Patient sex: M
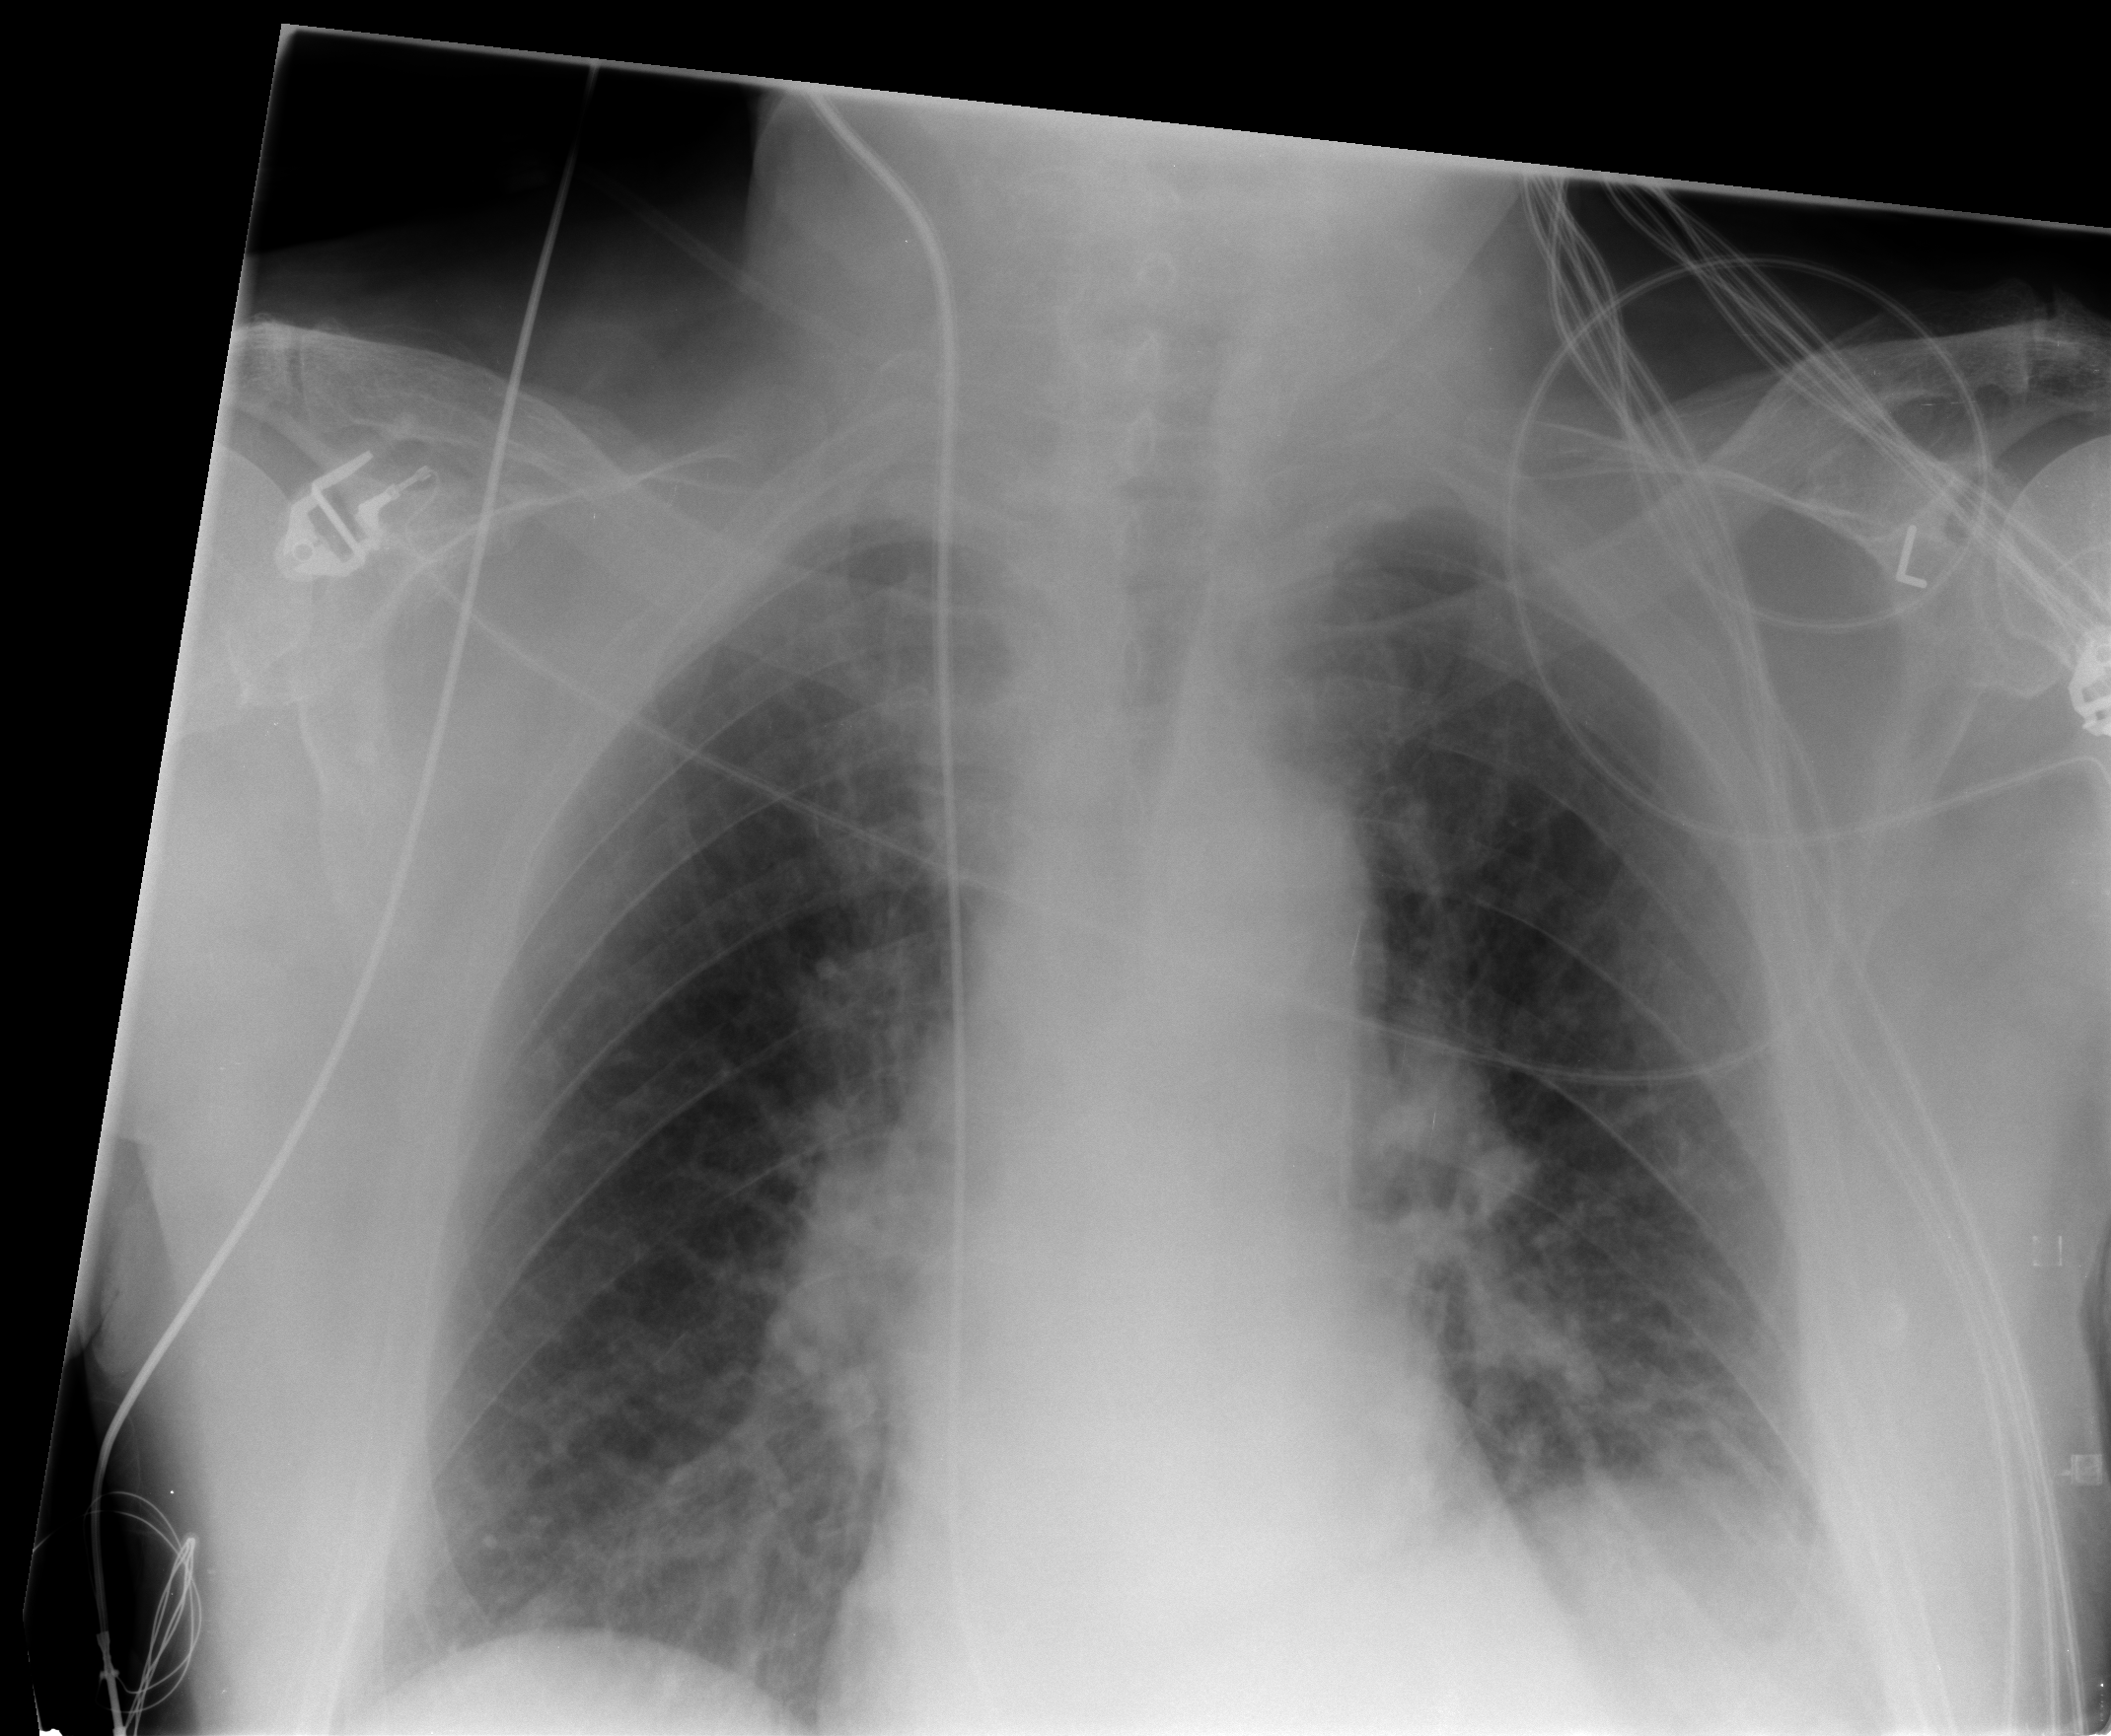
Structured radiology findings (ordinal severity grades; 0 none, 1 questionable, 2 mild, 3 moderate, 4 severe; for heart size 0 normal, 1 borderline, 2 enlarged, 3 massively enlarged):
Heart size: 0
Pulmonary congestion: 2
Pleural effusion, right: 0
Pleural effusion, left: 1
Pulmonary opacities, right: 0
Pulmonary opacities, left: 0
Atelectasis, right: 0
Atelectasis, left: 1